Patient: sex F, age 54
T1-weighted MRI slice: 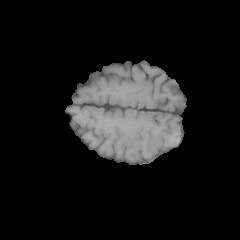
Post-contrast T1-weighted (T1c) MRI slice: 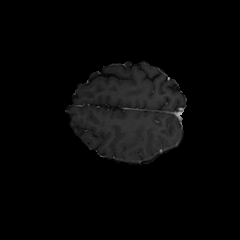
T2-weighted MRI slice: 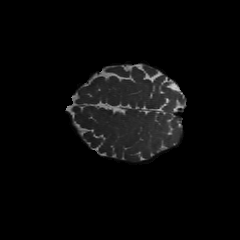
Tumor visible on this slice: no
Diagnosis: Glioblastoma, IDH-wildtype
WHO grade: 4